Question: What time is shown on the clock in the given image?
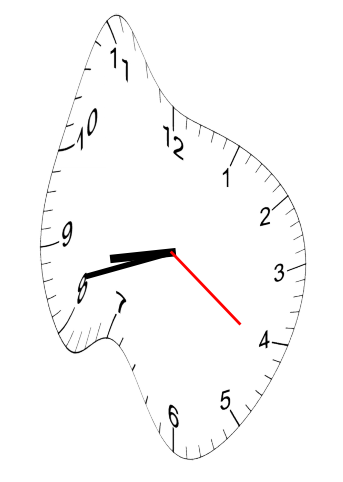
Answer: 08:42:21